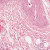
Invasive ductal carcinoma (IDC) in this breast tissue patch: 0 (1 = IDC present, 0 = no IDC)